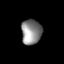
Tissue: lung
Cell type: Endothelial cells
Senescence score: 0.6106
Nuclear area (px): 499
Mean DAPI intensity: 137.016